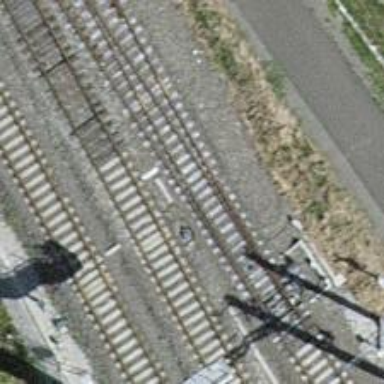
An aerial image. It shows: Railway siding with rails.